Question: I have made some modifications to FullCalendar. The gist of the mods are I now have 3 extra options...
- - -
Basically I needed to display claims for Overtime. The company has a claim month starting on the 24th of each month. So my values would be
monthBeginning : 24,
monthAdvance : true,
titlePrefix : 'Claim Month: '
The result is a calendar starting from 24th Feb through to 23rd March. The title will be prefixed with Claim Month: and the the Month will be advanced so it reads March 2012 instead of February 2012.

So far so good. Now to the problem I have...
- - - -
My question is "which sections of code should I look at with regards to..."
- -
I will gladly share the modifications but I'm not sure what the policy is to publish the whole of FullCalendar.js as my mods are in several places.
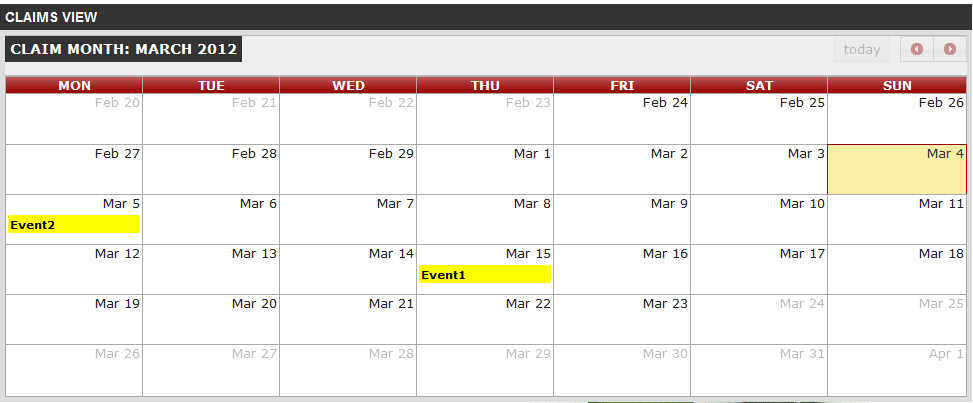
Answer: OK, I have answered my own question... In my implementation I have removed the next prev and today buttons. I have code which takes values from a dropdown on the page which are then used to display the calendar at the correct month using fullCalendars Year Month Date params.